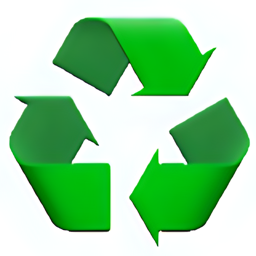
Name: black universal recycling symbol
Emoji: ♻
Group: Symbols
Sub-group: other-symbol